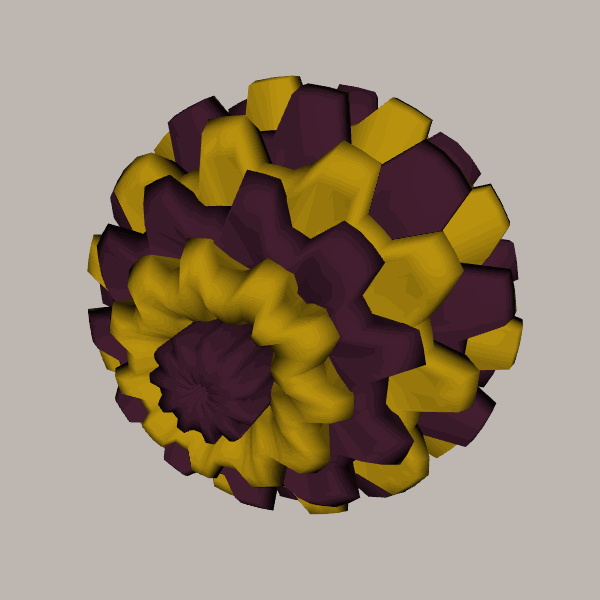
Background: light